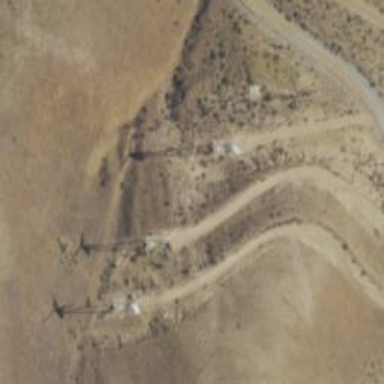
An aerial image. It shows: Wind power generator utilizing wind turbines.